Interaction volume radius: 5 \u00c5
Interaction volume height: 20 \u00c5
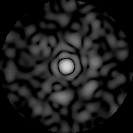
Disorder parameter: 0.7712